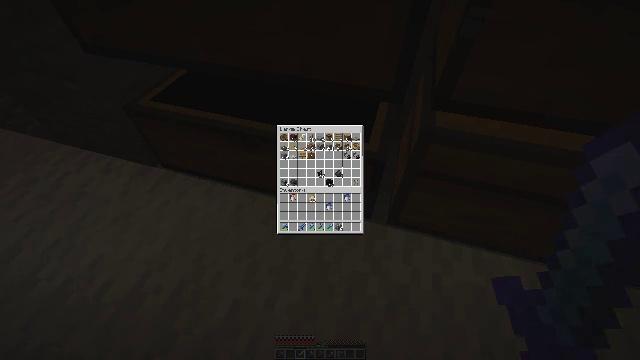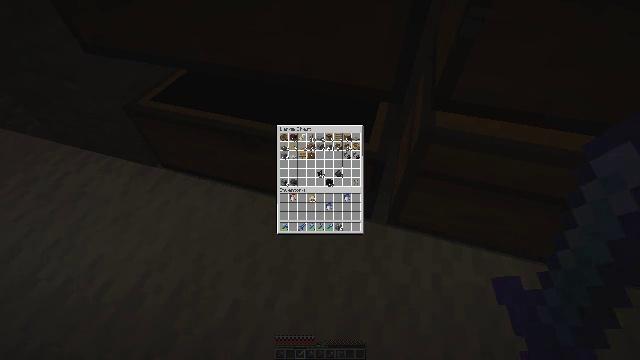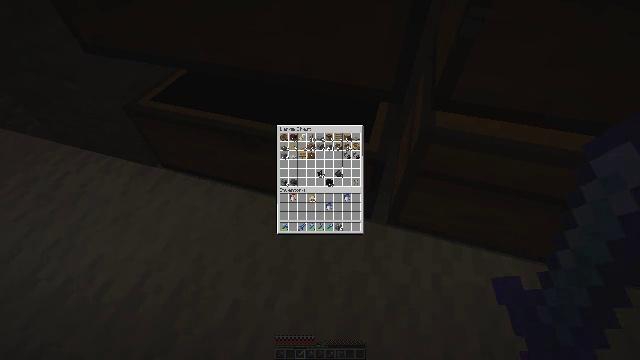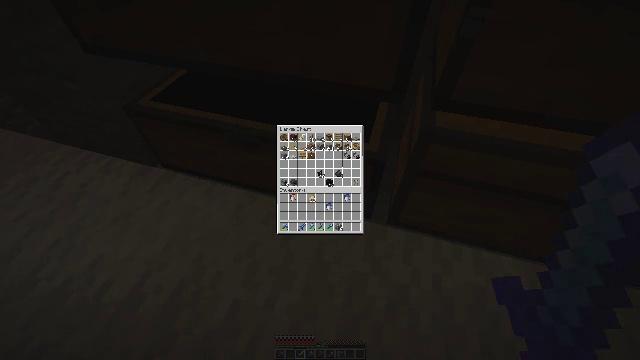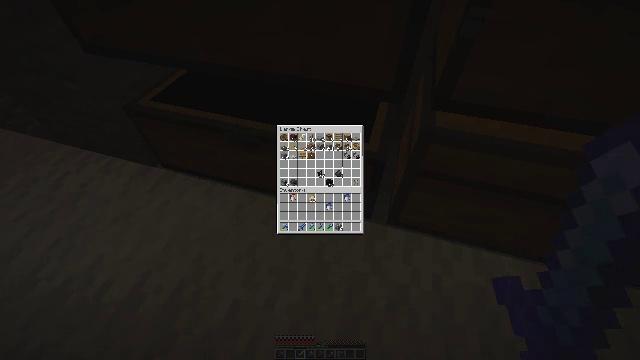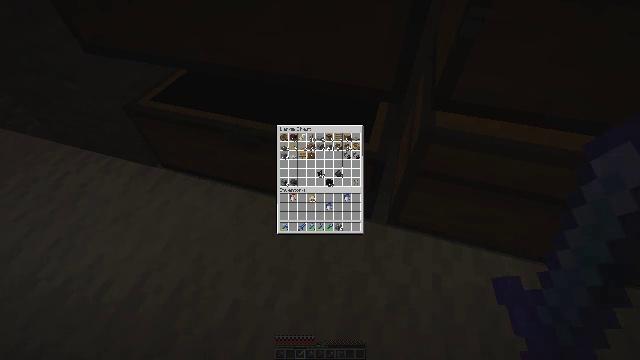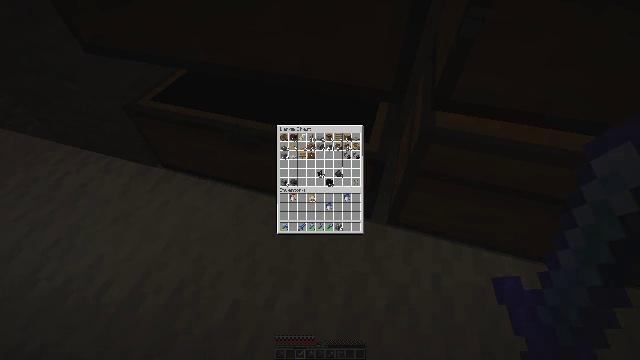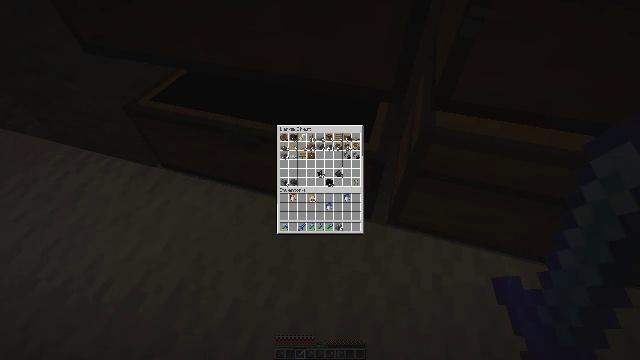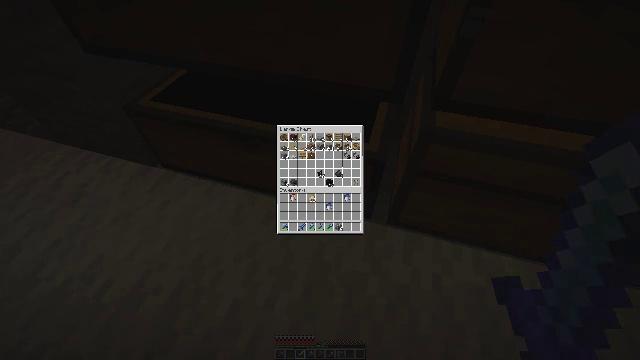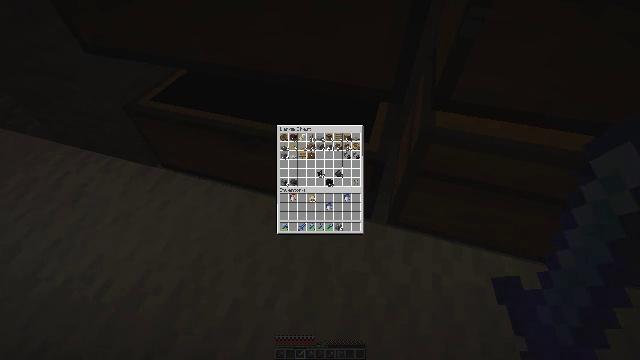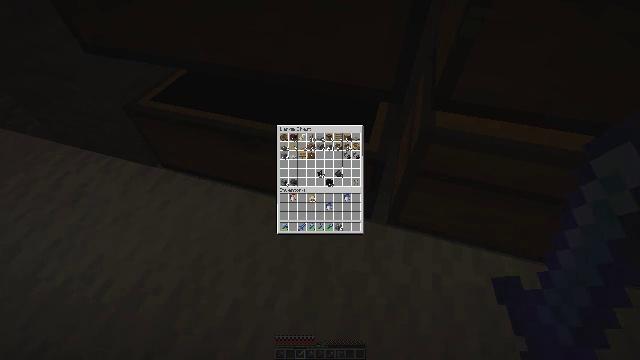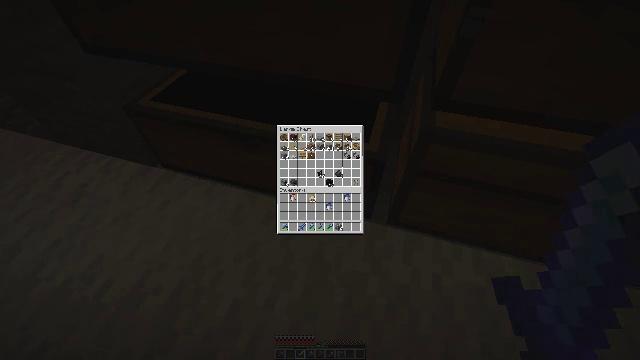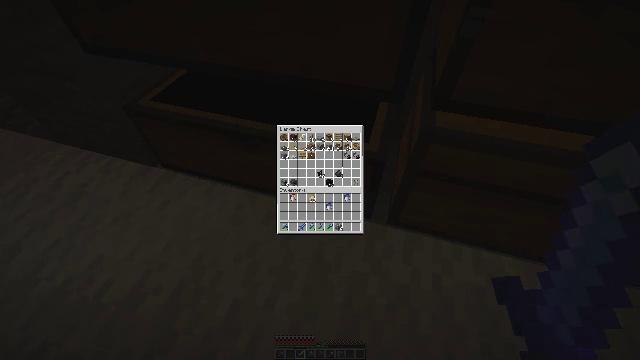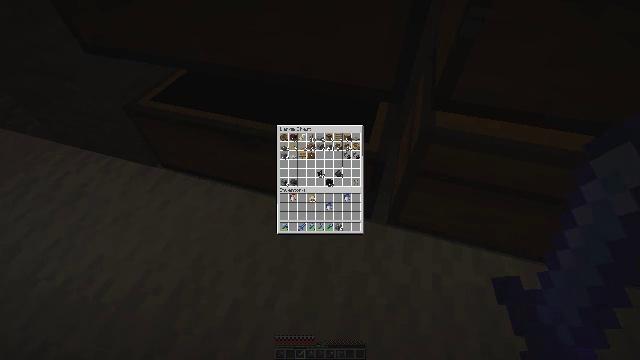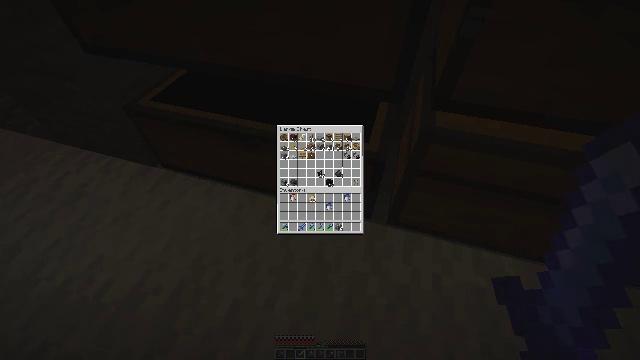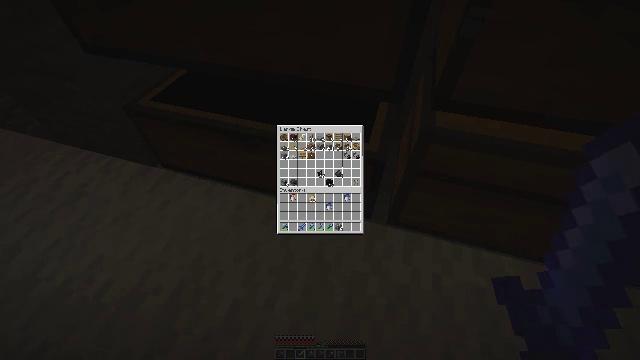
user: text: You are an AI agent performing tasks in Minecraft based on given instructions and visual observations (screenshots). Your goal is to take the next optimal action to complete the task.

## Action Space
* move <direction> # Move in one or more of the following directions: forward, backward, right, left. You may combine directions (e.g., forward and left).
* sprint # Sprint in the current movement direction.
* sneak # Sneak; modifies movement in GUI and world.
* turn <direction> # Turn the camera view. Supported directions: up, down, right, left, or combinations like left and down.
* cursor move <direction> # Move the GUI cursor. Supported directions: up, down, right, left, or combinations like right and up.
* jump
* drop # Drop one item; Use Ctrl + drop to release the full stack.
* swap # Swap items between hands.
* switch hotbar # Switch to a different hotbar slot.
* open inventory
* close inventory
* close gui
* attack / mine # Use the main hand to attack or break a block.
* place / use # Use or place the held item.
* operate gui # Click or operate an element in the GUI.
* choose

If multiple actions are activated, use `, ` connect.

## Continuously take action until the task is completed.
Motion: motion action
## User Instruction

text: Collect vines by mining them.
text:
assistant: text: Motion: no_op
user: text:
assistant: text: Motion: no_op
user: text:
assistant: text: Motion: no_op
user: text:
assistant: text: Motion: no_op
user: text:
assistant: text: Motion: no_op
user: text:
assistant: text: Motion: no_op
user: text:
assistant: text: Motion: no_op
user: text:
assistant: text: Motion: no_op
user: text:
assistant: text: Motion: no_op
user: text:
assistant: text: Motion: no_op
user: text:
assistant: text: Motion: no_op
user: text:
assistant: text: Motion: no_op
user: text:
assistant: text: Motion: no_op
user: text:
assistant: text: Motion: no_op
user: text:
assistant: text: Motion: no_op
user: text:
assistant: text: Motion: no_op
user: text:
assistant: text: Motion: no_op
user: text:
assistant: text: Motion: no_op
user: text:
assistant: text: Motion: no_op
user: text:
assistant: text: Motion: no_op
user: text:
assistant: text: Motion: no_op
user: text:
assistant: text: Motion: no_op
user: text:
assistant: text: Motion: no_op
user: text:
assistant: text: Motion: no_op
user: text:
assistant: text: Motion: no_op
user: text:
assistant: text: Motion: no_op
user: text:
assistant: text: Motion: no_op
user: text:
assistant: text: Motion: no_op
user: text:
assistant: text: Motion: no_op
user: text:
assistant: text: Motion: no_op